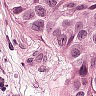
Metastatic tissue present: yes